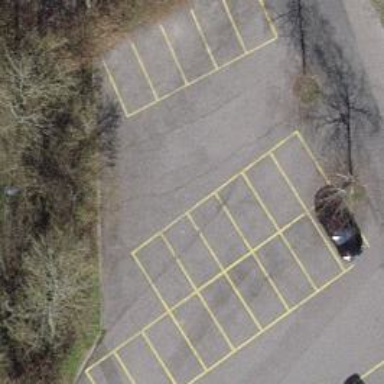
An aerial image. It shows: Parking aisle designated as service road.